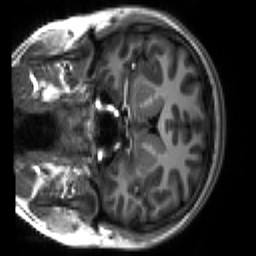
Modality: T1w
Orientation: coronal
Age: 19
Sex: male
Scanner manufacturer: siemens
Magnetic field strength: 3 T
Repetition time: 2.3 s
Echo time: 0.00267 s